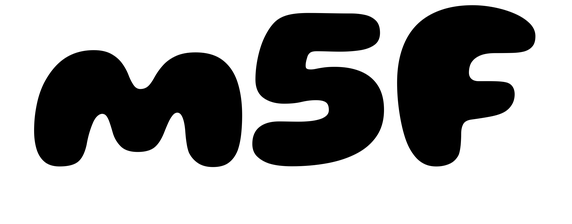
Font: Gluten_ExtraBold